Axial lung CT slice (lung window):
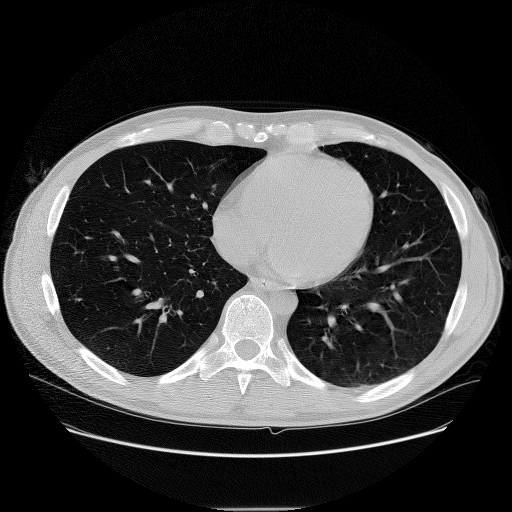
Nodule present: no